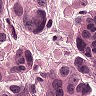
Metastatic tissue present: yes